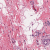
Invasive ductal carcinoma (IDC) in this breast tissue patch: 0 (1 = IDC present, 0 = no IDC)